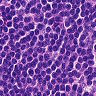
Metastatic tissue present: no